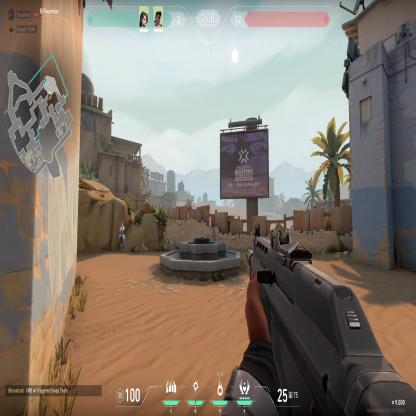
Label: teammate